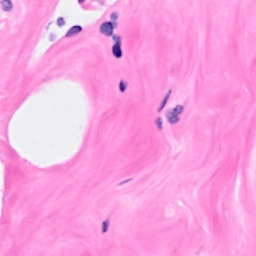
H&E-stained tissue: Breast